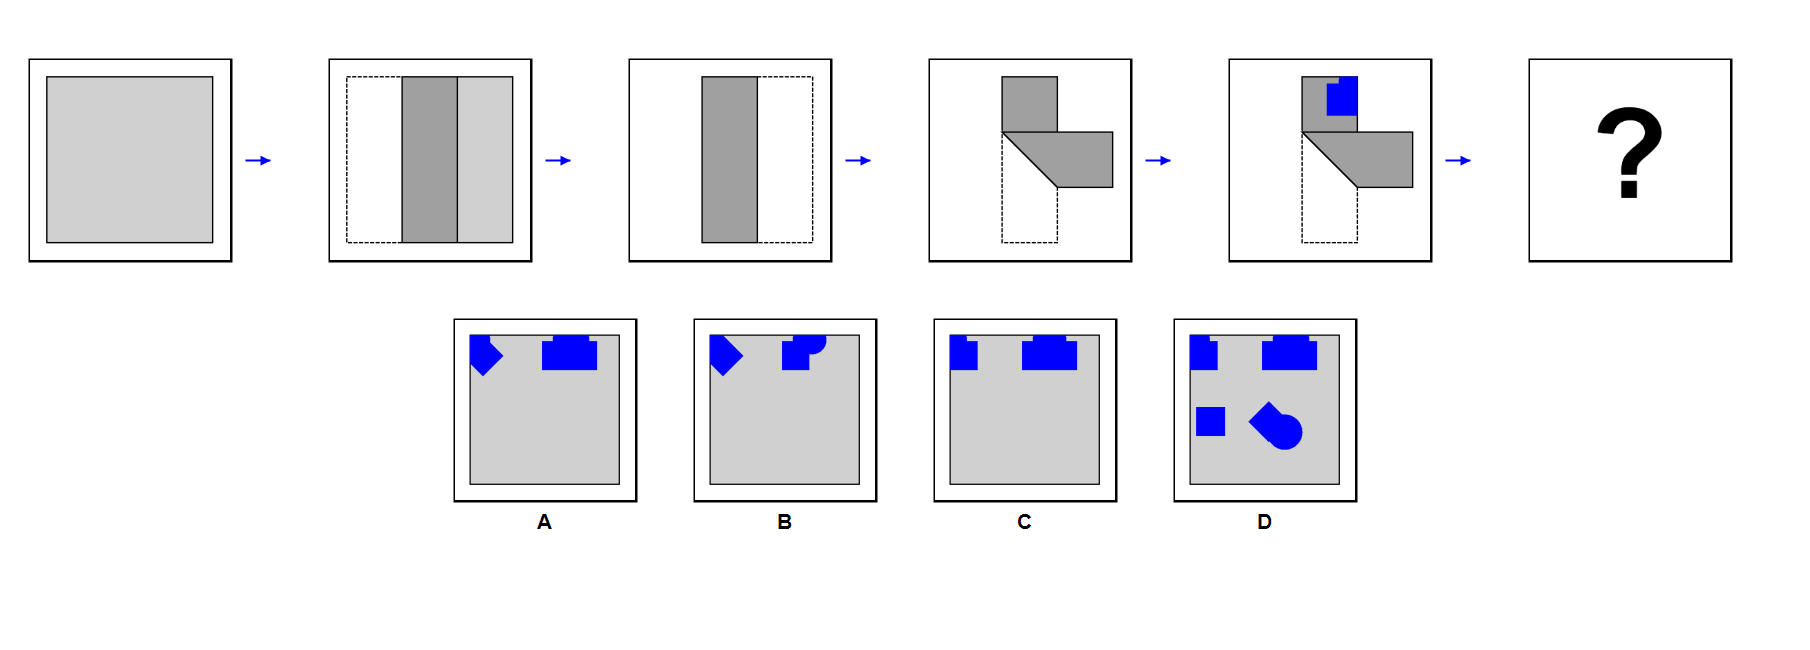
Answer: C